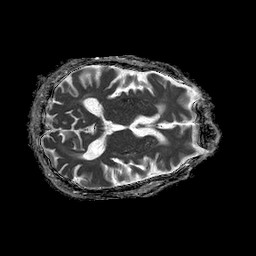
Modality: ADC
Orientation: axial
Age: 81
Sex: male
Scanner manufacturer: philips
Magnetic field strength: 1.5 T
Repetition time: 4.6 s
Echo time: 0.08941 s